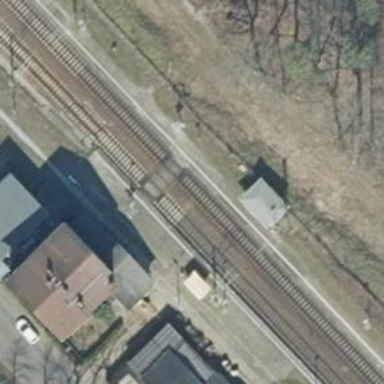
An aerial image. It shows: Close-up of railway platform edge.